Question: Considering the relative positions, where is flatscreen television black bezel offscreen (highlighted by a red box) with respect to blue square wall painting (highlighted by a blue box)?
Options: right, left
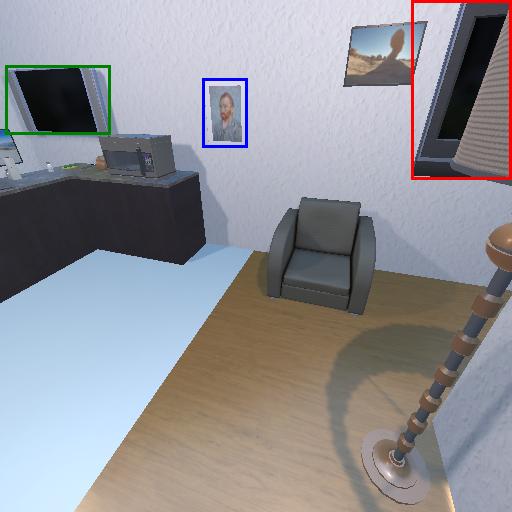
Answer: right